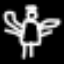
Label: angel